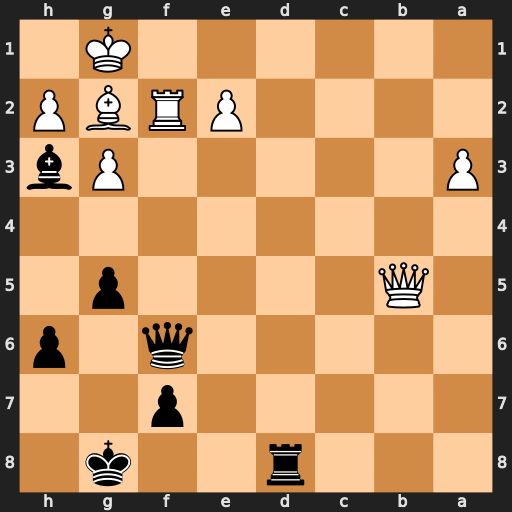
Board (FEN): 3r2k1/5p2/5q1p/1Q4p1/8/P5Pb/4PRBP/6K1
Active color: b
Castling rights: -
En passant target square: -
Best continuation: Rd1+ Bf1 Rxf1+ Rxf1 Qxf1#